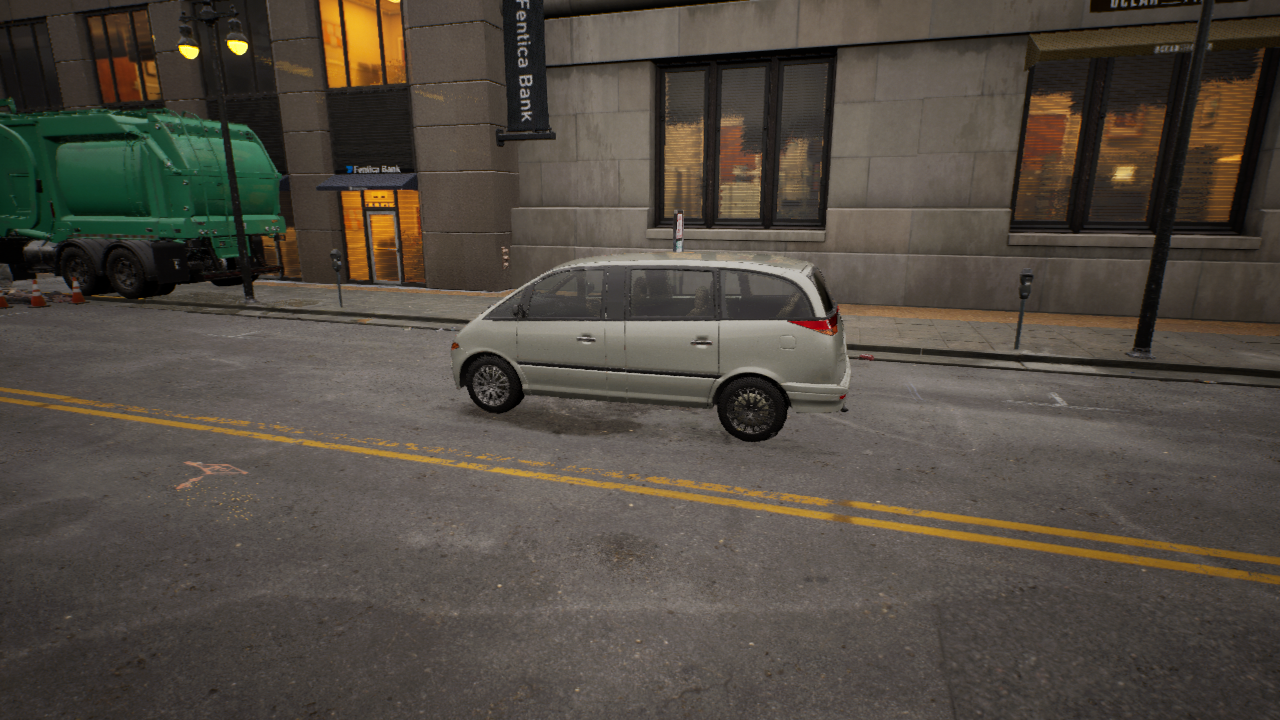
Venue: downtown
Lighting: golden hour
Vehicle rig: minivan